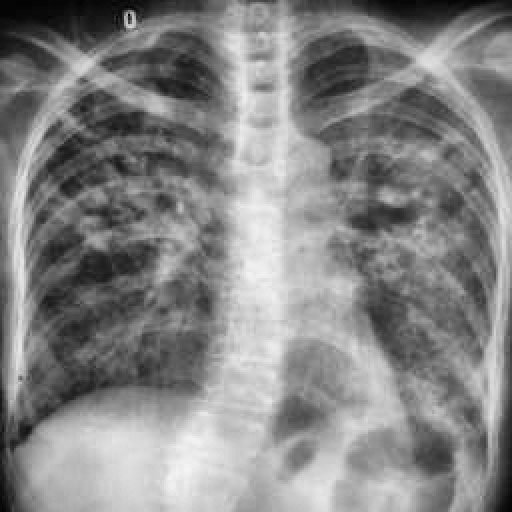
Finding: TUBERCULOSIS